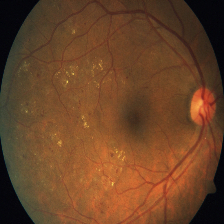
Diabetic retinopathy grade: Severe